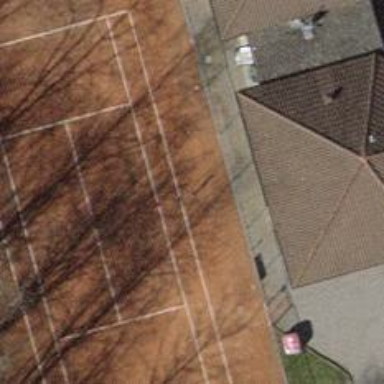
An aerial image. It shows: Tennis court in leisure pitch.